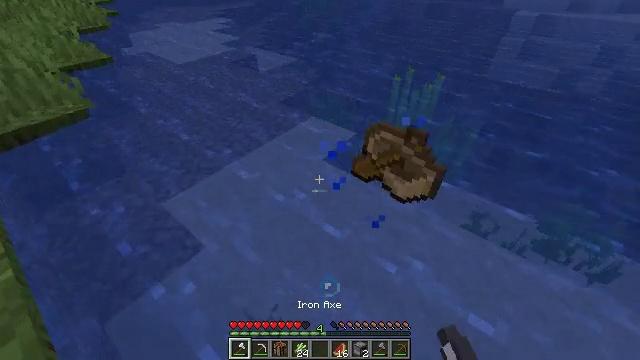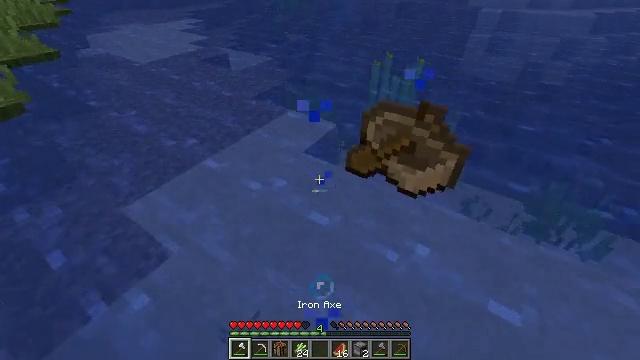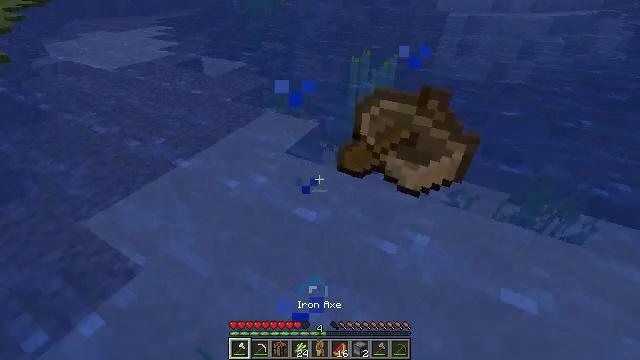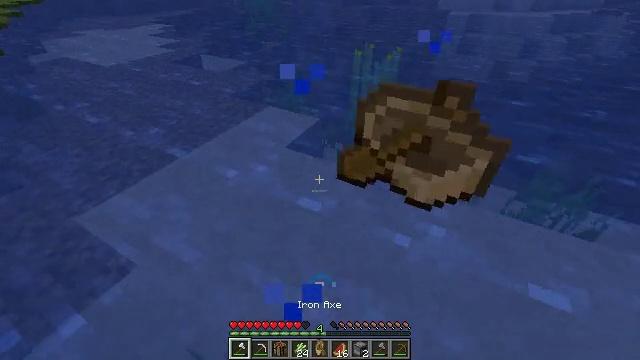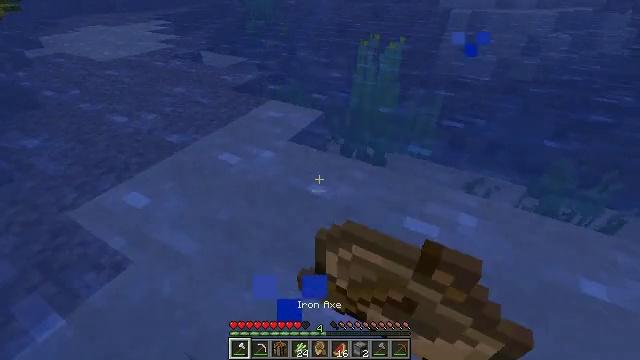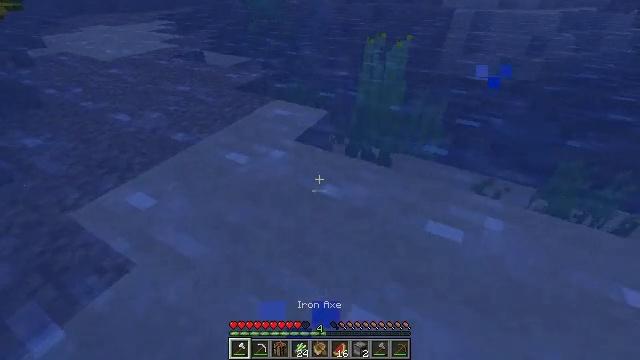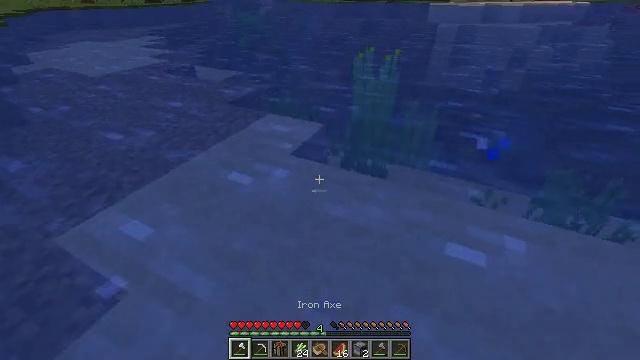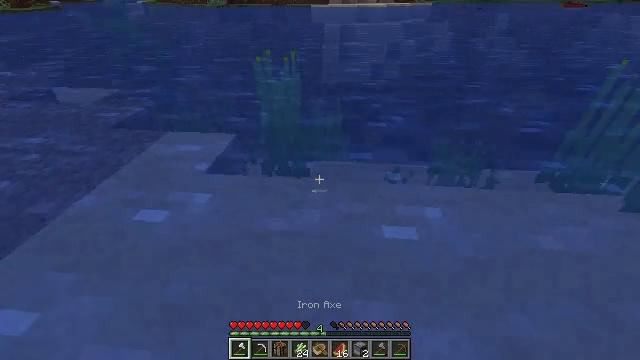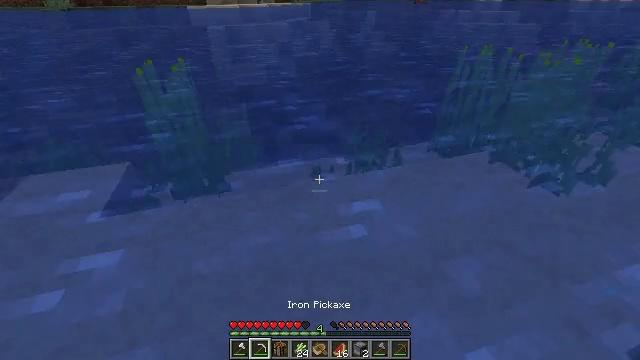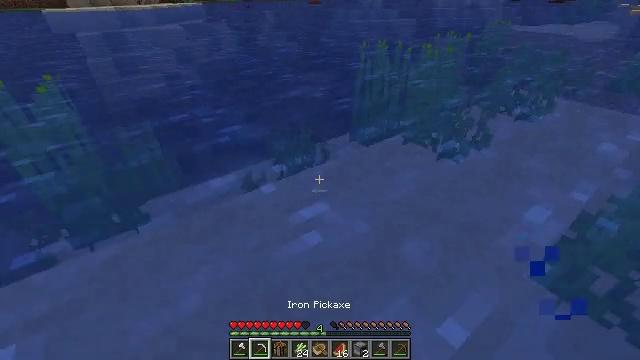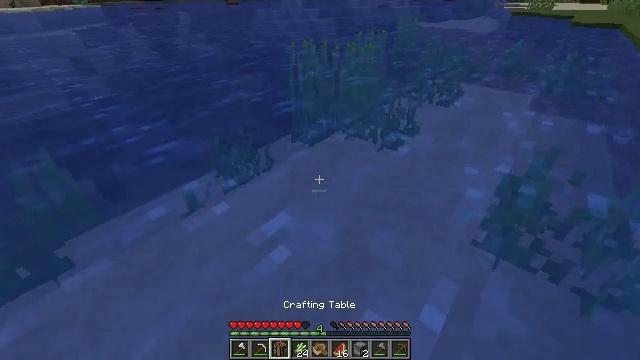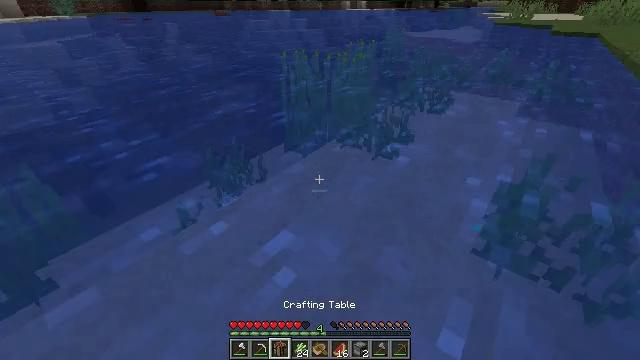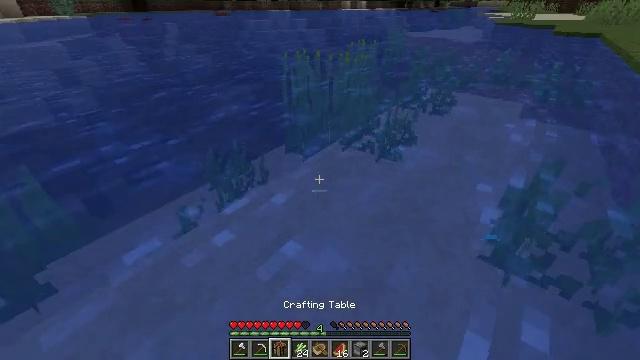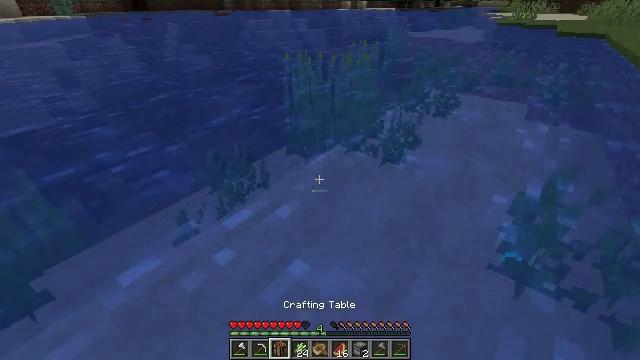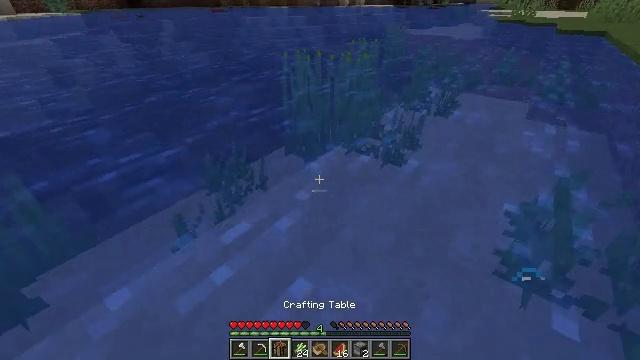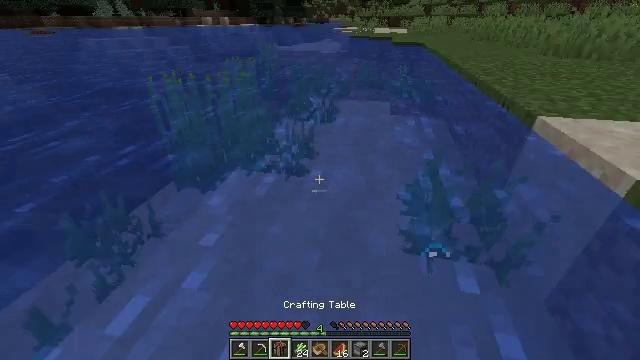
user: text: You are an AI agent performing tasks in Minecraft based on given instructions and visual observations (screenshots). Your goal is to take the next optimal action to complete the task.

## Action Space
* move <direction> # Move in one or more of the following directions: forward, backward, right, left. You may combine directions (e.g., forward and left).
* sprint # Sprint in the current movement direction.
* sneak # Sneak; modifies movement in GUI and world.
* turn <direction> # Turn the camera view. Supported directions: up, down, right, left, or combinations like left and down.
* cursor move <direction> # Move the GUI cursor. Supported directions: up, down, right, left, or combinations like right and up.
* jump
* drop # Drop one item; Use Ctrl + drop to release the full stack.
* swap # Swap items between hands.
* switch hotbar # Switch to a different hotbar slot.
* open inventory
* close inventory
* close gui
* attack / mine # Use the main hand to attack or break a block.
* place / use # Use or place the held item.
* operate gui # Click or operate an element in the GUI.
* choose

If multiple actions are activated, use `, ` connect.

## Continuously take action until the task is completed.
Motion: motion action
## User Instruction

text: Hunt a sheep.
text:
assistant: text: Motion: turn right, attack / mine
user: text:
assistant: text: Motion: move left, turn right and up
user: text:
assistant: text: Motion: move left
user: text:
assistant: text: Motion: move forward and move left
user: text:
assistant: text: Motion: move forward and move left
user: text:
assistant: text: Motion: move forward, turn right and up
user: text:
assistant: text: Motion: move forward, turn right
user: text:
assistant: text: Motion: move forward, turn right
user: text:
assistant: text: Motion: move forward, turn right
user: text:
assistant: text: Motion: move forward, turn right
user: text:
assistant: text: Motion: move forward, turn right and up
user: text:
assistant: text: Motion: move forward
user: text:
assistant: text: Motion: move forward
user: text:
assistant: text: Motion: move forward
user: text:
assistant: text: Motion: move forward, turn right and up
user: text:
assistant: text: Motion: move forward and move right, turn right and up, jump
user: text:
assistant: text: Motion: move forward and move right, turn right and up, jump
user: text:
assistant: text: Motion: move forward and move right, turn right and up, jump
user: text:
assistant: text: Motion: move forward and move right, turn left and up, jump
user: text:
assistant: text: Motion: move forward and move right, jump
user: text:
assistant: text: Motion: move forward and move right, jump
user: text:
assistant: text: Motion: move forward and move right, jump
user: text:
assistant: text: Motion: move forward and move right, turn right, jump
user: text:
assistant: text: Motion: move forward and move right, turn right, jump
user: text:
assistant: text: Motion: move forward and move right, turn right, jump
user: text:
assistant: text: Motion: move forward, turn right and down, jump
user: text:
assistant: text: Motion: move forward, turn right, jump
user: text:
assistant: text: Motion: move forward, turn right, jump
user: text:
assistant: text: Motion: move forward, turn right, jump
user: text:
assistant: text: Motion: move forward, turn right, jump